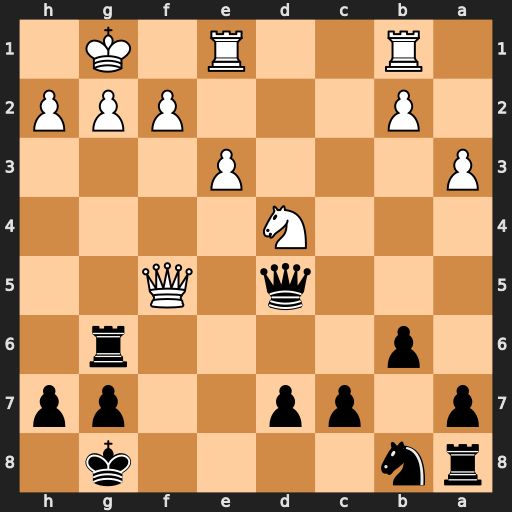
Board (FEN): rn4k1/p1pp2pp/1p4r1/3q1Q2/3N4/P3P3/1P3PPP/1R2R1K1
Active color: b
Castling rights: -
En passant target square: -
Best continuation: Qxg2#